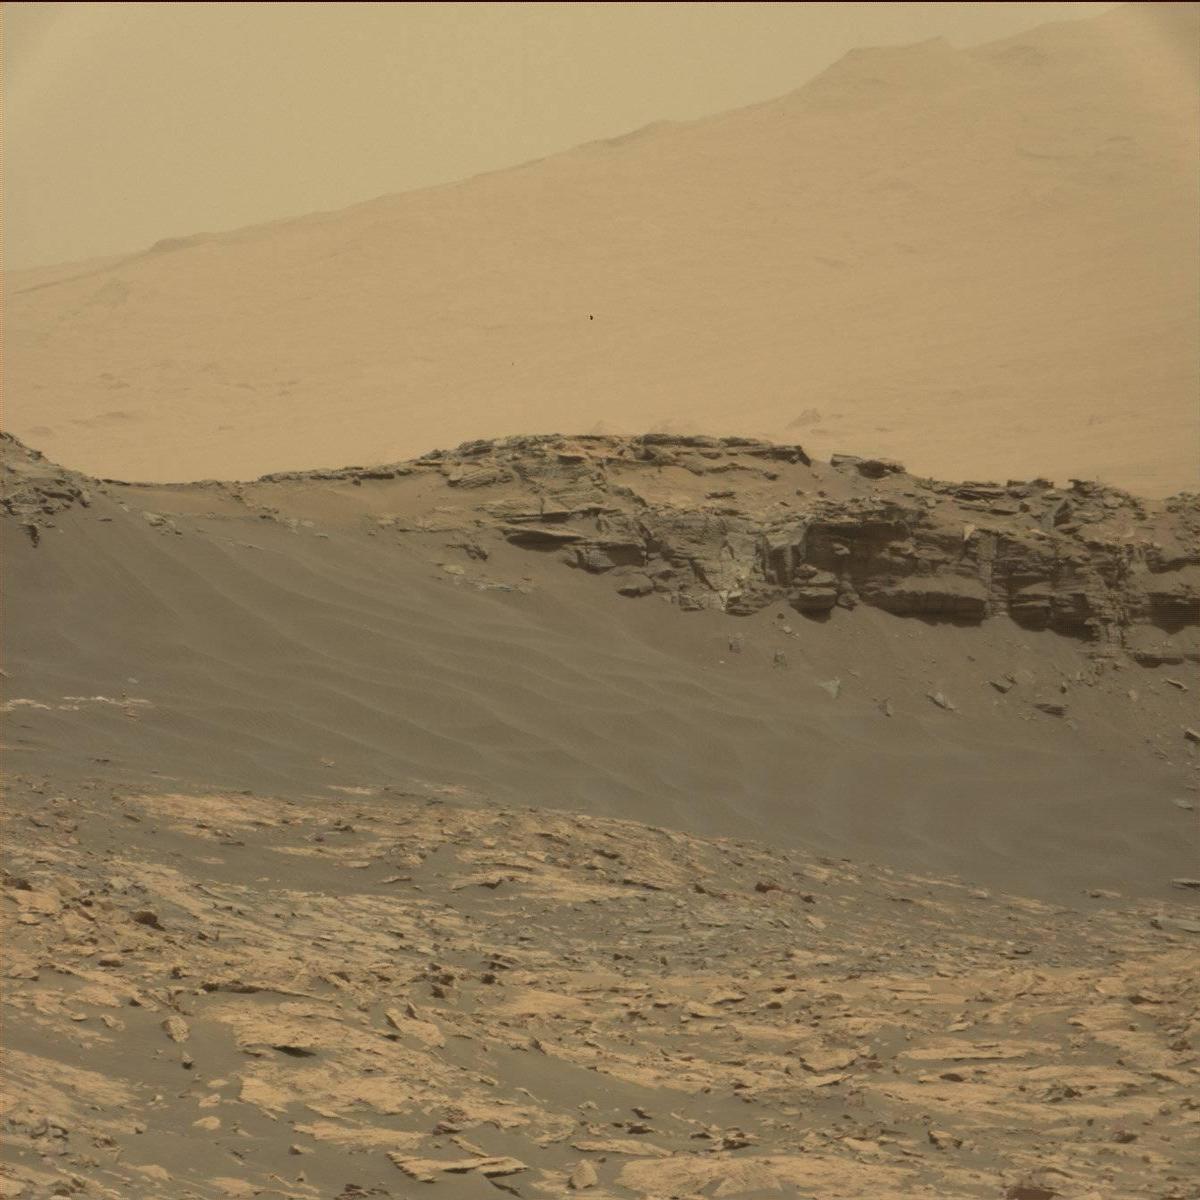
Terrain classes present: Bedrock, Ridge, Sand / Soil, Sky